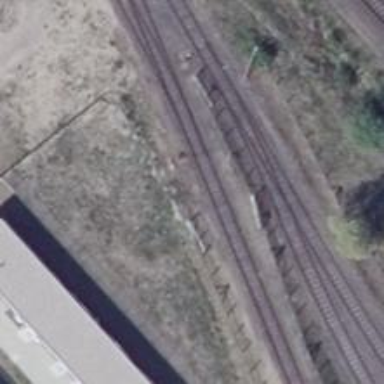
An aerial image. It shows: Railway signal positioned in the track.